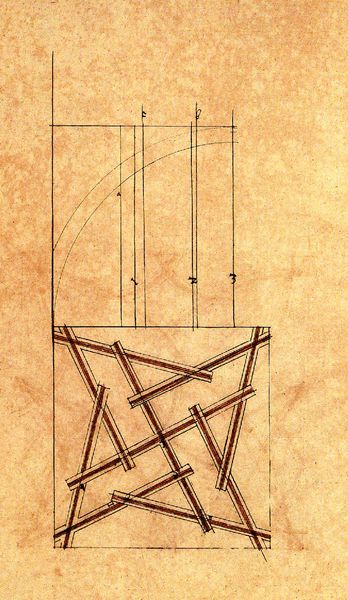
Titel: Codex Miniatus 3
Institution: Wien, Österreichische Nationalbibliothek
Schlagwörter: dreieck, ocker, braun, holz, schwarz, skizze, zeichnung, beige, ornament, architektur, verbindung, kreis, bogen, studie, abstrakt, formen, grafik, linien, zahlen, balken, striche, segment, kurven, kreuz, symmetrisch, form, entwurf, schema, pergament, viertelkreis, kurve, stäbe, konstruktion, hol, geometrie, quadrat, konstruktivismus, aufriss